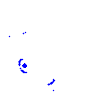
Particle: pion